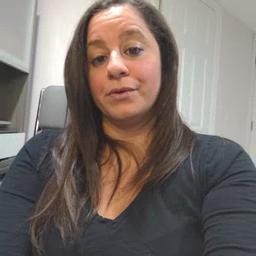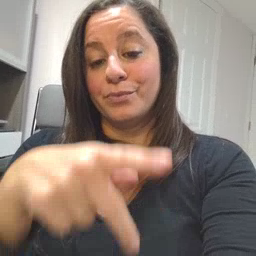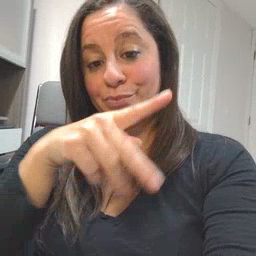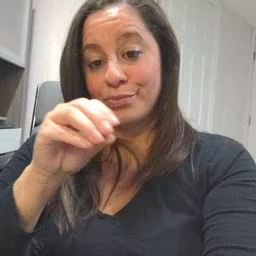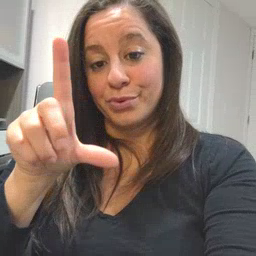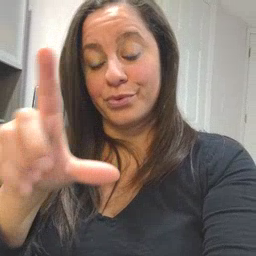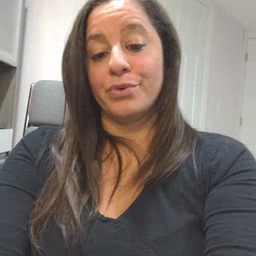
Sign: pool